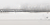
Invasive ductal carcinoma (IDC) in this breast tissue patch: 0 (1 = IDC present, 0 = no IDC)